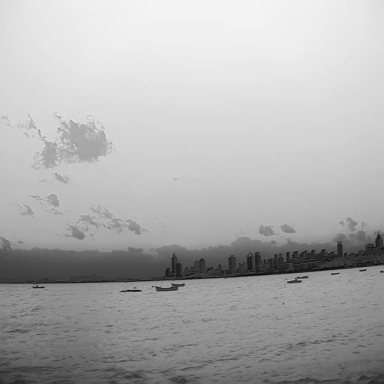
There are nine bulk_carriers in the infrared image.